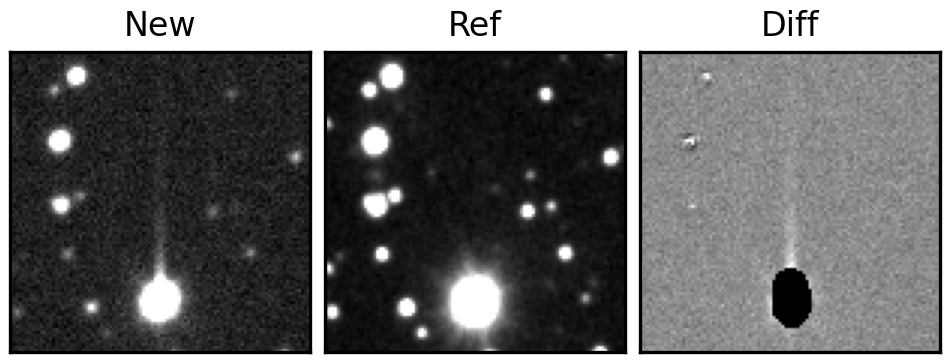
Label: bogus